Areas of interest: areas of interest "Scenic Spot"
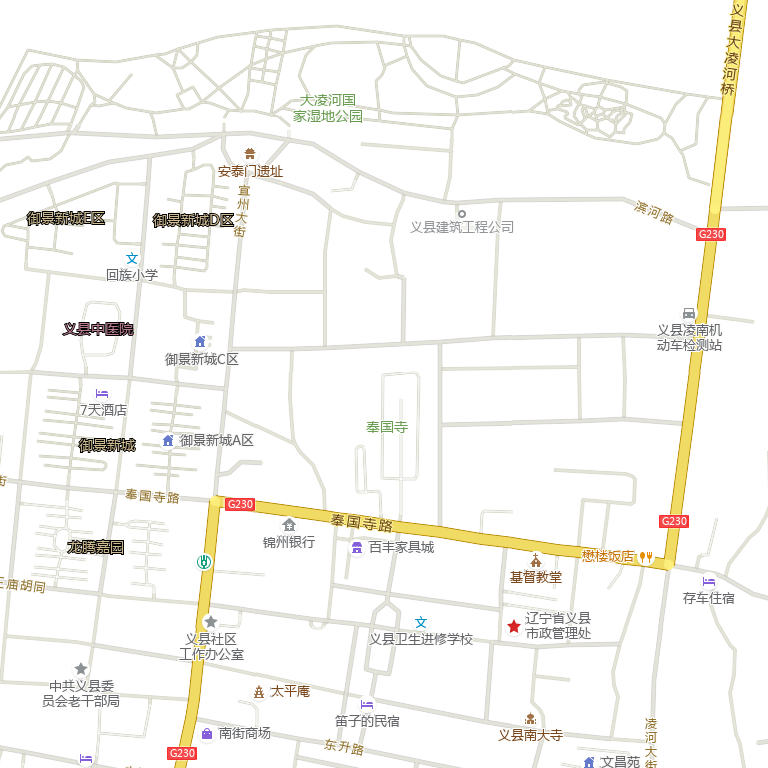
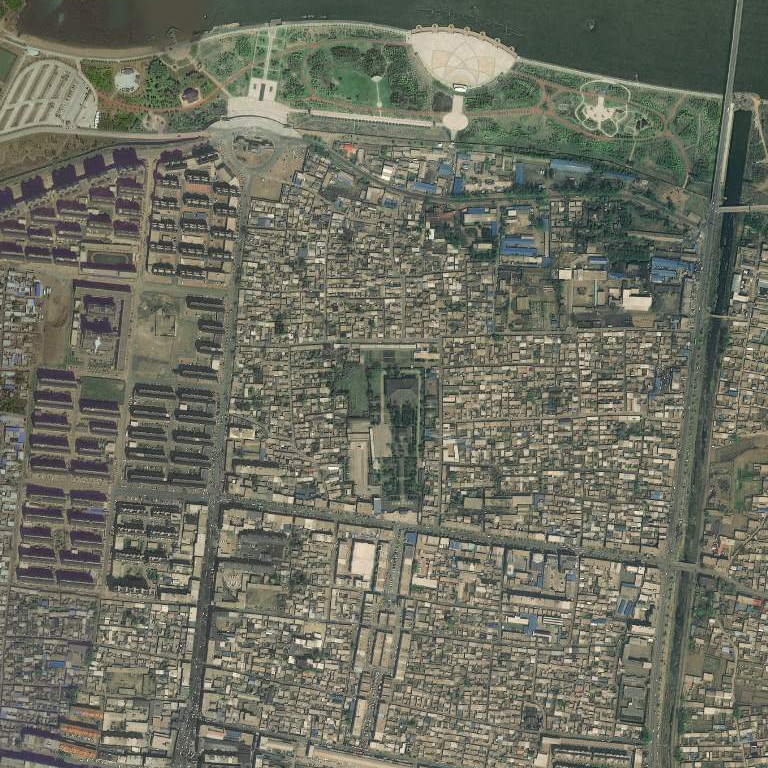